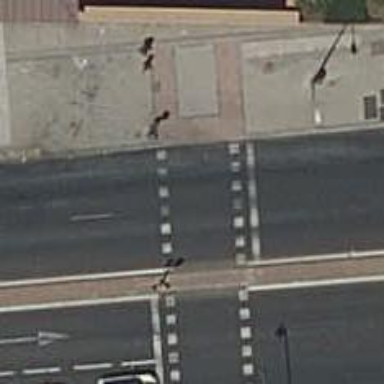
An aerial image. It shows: Zebra crossing with traffic signals. The crossing is marked by traffic lights.